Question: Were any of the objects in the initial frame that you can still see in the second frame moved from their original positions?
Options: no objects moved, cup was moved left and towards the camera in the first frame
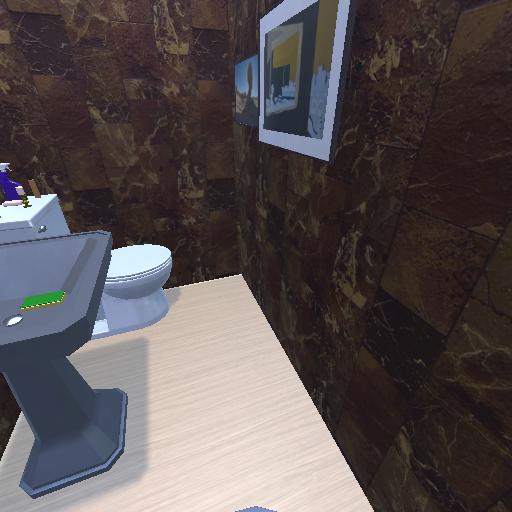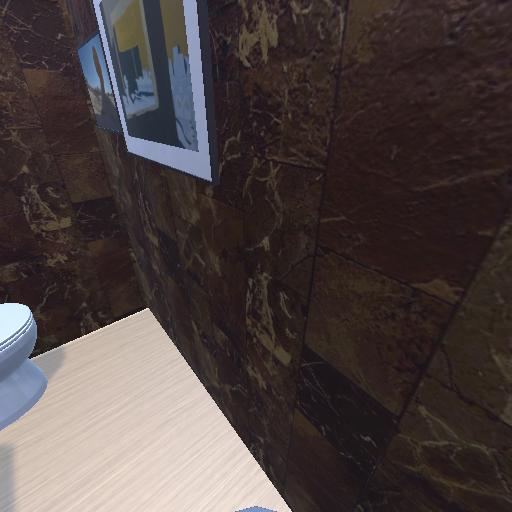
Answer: no objects moved